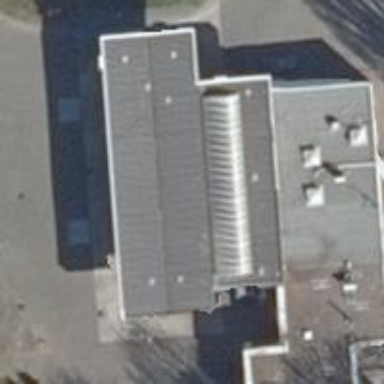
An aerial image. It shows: View of roof of building.